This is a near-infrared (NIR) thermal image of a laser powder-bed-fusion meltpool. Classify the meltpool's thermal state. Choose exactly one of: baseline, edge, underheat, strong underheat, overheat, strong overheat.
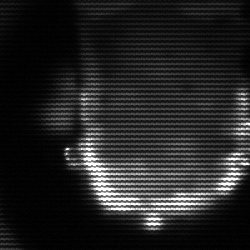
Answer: baseline